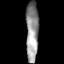
Tissue: prostate
Cell type: T cells
Senescence score: 0.3306
Nuclear area (px): 743
Mean DAPI intensity: 146.009